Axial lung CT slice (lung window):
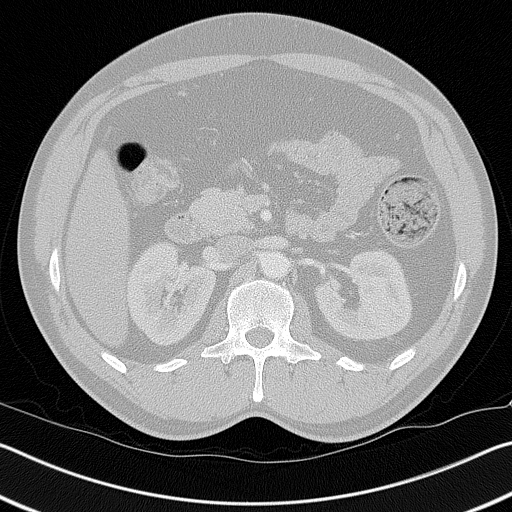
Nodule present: no